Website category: sports
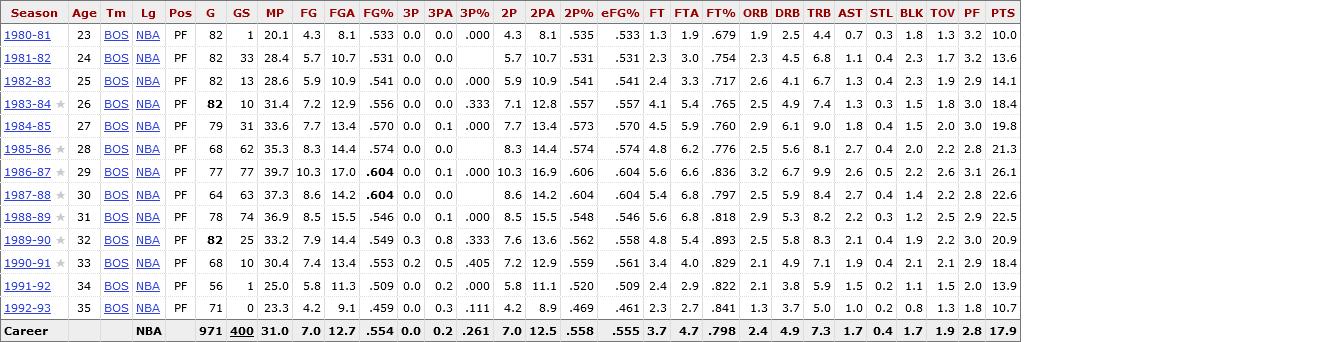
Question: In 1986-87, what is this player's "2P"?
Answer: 10.3

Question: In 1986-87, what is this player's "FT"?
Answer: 5.6

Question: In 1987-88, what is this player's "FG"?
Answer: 8.6

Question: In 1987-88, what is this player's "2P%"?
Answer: .604

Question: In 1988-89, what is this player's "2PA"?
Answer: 15.5

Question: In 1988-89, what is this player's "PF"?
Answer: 2.9

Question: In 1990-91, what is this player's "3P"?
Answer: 0.2

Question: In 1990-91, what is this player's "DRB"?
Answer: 4.9

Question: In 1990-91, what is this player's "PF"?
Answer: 2.9

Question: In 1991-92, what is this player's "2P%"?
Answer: .520

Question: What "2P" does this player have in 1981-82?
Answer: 5.7

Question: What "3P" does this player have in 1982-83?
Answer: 0.0

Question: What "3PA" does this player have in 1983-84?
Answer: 0.0

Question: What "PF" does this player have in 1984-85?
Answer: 3.0

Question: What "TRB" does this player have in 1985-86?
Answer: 8.1

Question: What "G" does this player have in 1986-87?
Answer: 77

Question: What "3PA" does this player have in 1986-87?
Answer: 0.1

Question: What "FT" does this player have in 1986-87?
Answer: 5.6

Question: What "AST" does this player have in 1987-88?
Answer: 2.7

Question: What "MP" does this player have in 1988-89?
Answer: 36.9

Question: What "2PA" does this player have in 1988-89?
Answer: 15.5

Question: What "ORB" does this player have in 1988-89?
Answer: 2.9

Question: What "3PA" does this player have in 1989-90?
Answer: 0.8

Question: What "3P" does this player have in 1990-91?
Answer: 0.2

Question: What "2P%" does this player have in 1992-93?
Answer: .469

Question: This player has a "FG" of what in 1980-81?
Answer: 4.3

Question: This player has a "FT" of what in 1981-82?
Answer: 2.3

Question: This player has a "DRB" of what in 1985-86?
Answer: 5.6

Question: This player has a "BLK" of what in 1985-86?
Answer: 2.0

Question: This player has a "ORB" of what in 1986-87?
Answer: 3.2

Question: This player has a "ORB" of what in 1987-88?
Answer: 2.5

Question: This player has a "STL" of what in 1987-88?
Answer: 0.4

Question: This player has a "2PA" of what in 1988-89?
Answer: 15.5

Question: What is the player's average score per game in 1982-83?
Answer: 14.1

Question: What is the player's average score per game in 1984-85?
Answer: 19.8

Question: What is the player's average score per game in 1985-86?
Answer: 21.3

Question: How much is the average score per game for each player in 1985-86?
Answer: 21.3

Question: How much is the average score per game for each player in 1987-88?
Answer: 22.6

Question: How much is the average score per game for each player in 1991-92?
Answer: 13.9

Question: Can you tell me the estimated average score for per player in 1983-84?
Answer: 18.4

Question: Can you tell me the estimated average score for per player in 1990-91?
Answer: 18.4

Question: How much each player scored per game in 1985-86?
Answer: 21.3

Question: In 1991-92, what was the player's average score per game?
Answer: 13.9